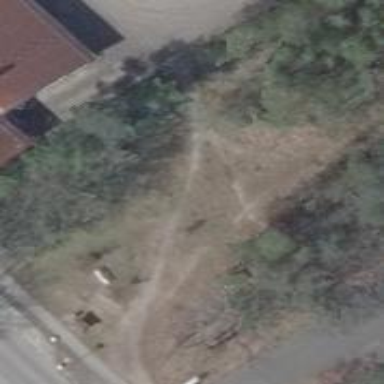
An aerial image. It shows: Dirt path.